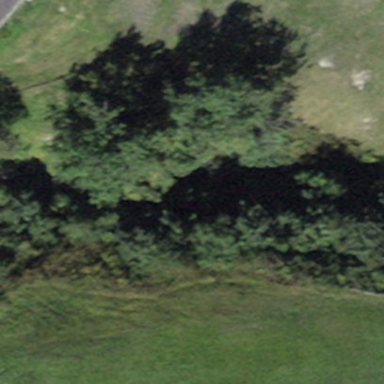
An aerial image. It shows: Forest area.